Interaction volume radius: 5 \u00c5
Interaction volume height: 20 \u00c5
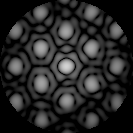
Disorder parameter: 0.2331